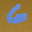
Label: 6